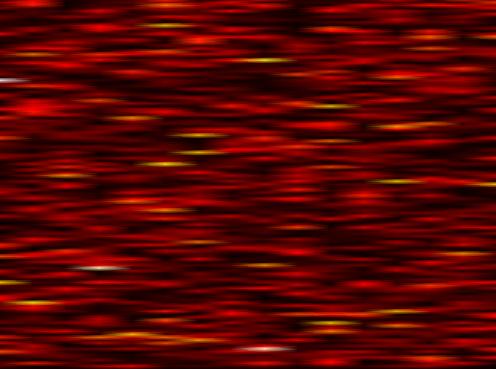
Label: FBMC